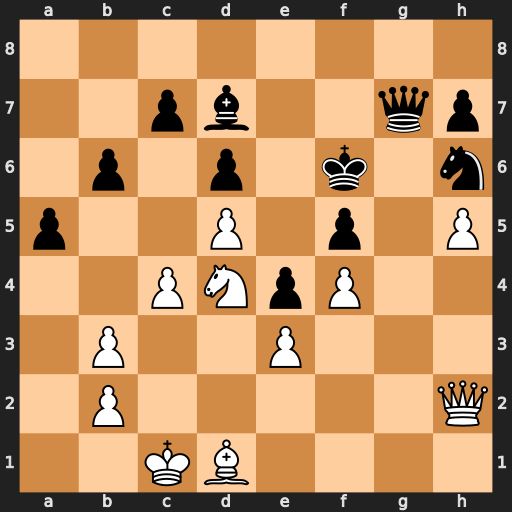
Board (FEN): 8/2pb2qp/1p1p1k1n/p2P1p1P/2PNpP2/1P2P3/1P5Q/2KB4
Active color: w
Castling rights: -
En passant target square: -
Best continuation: Qh4+ Kf7 Qd8